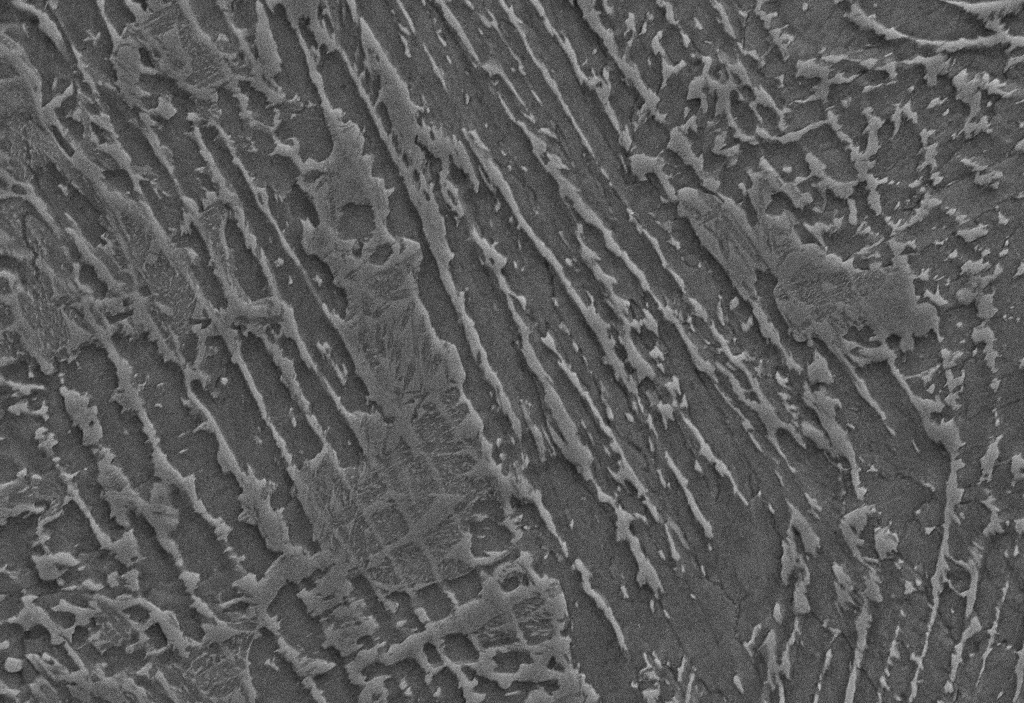
SEM micrograph, magnification: 15000x, scale bar: 2 µm
Phase areas (pixels) — Matrix: 161268; Austenite: 362686; Martensite/Austenite: 195918; Precipitate: 0; Defect: 0; total: 719872